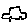
Label: car